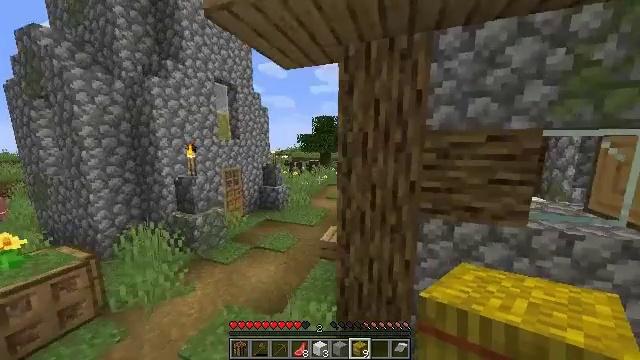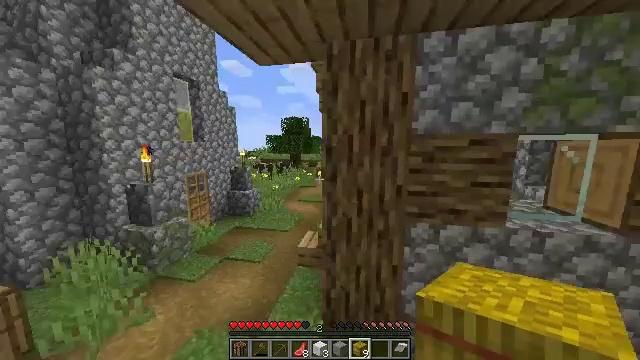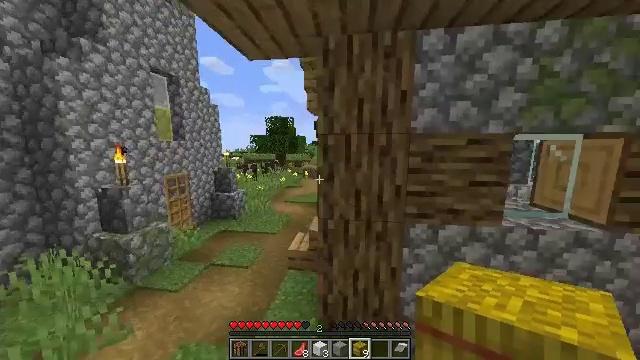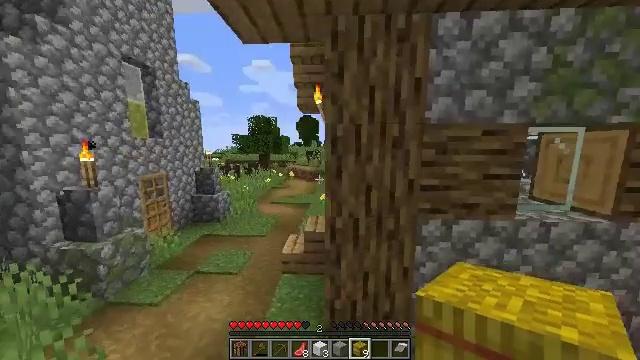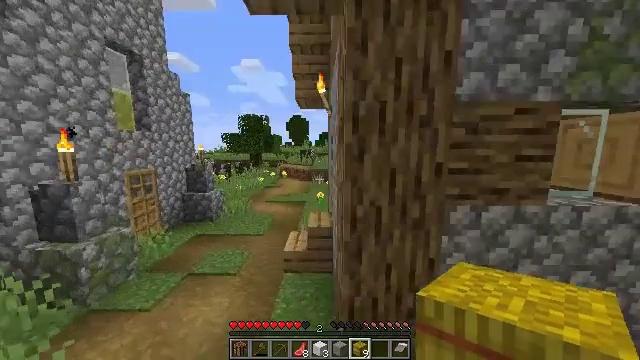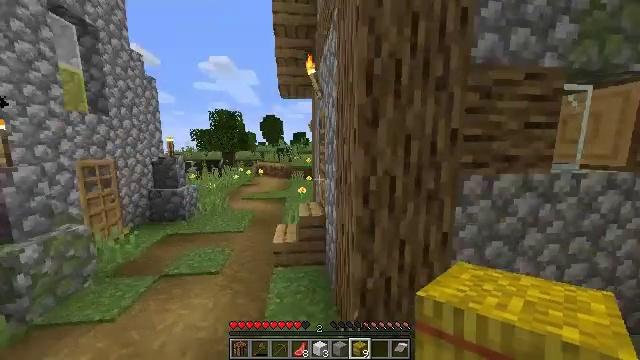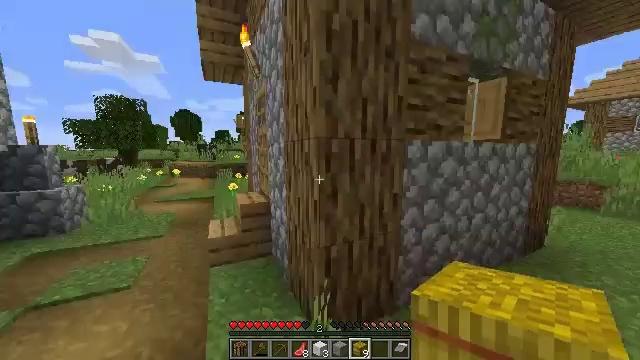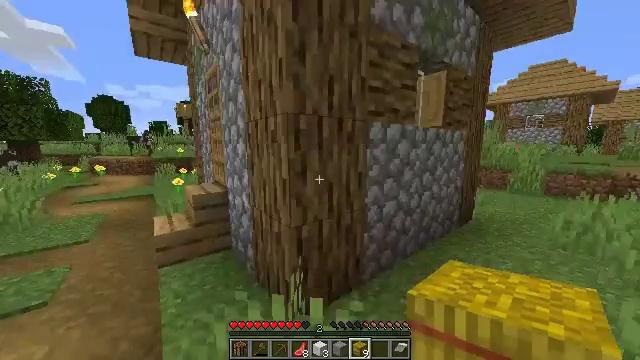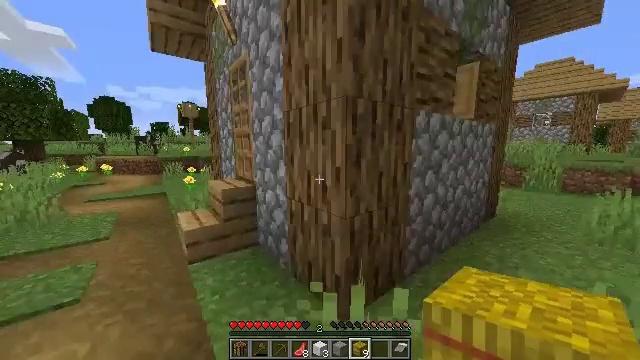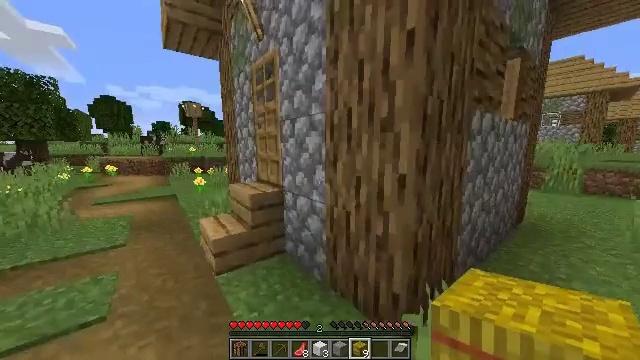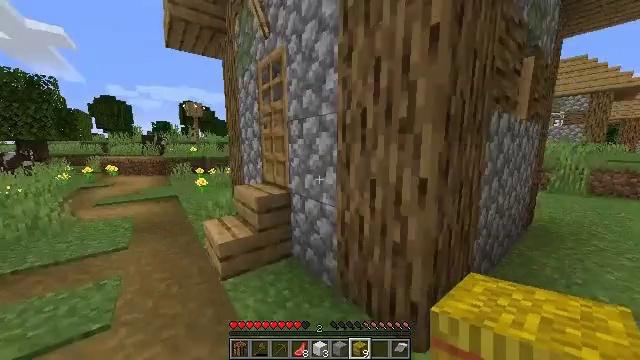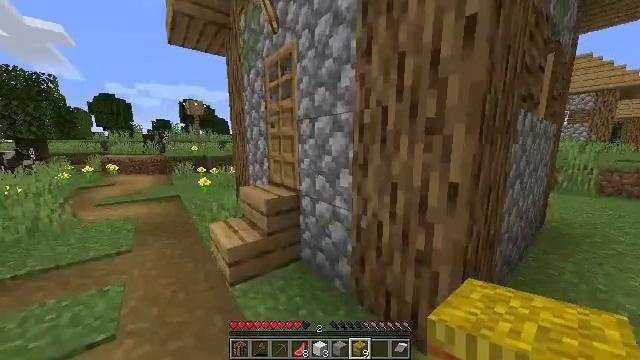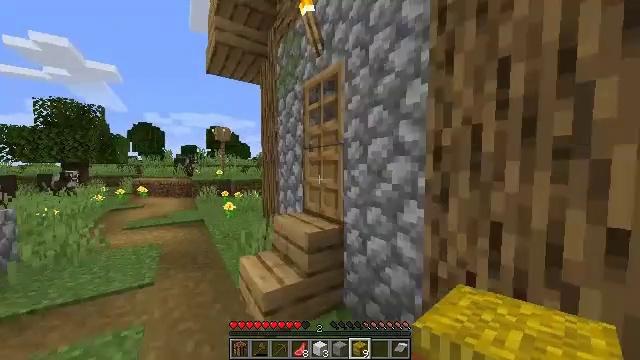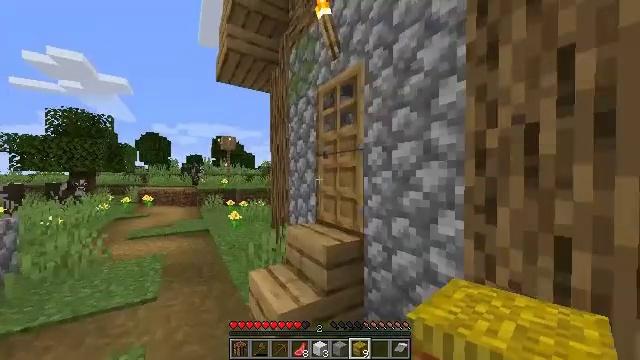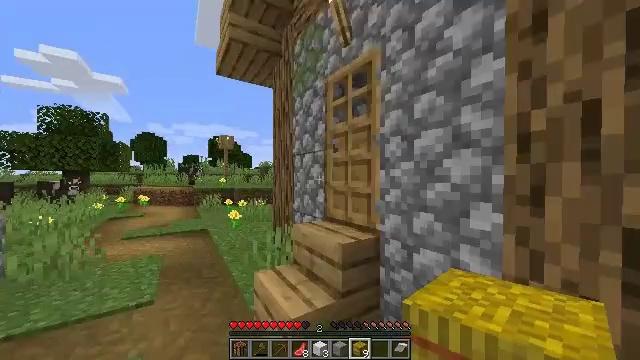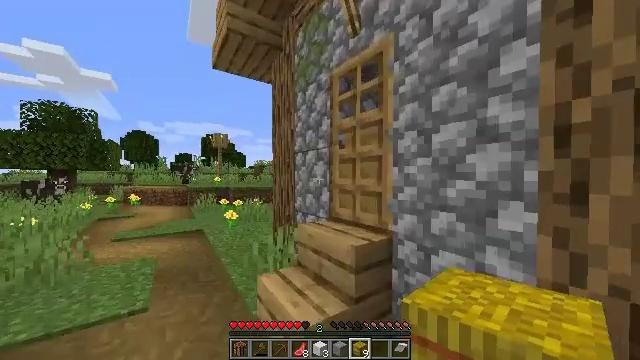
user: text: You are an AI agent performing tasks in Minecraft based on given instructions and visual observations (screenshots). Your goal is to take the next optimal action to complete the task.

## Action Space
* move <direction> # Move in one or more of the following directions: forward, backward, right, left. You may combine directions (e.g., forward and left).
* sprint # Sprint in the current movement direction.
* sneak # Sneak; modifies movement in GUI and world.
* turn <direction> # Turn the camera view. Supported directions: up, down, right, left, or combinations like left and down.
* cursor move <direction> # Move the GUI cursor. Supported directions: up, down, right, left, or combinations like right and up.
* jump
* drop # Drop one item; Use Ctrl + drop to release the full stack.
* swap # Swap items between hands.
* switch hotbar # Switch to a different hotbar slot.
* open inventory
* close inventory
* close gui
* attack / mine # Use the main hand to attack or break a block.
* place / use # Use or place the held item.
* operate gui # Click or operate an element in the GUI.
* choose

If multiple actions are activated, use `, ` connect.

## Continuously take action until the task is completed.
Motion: motion action
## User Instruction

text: Gather the blast furnace into your inventory.
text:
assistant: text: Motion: move forward and move left, turn right, jump
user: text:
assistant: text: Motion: move forward and move left, turn right, jump
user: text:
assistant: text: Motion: move forward and move left, turn right
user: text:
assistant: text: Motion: move forward and move left, turn right
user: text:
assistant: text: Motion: move forward and move left, turn right
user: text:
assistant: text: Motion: move forward and move left, turn right
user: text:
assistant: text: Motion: move forward and move left, turn right and down
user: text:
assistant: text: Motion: move forward and move left
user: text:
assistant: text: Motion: move forward and move left
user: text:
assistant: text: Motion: move forward and move left
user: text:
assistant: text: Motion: move forward and move left
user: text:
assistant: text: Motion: move forward and move left, turn left and up
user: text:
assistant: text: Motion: move forward and move left, turn up
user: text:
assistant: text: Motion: move forward and move left
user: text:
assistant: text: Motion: move forward and move left, turn right
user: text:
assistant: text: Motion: move forward and move left, turn right
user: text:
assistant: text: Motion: move forward and move left, turn right
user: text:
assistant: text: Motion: move forward and move left, turn right
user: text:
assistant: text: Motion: move forward and move left, turn right and up
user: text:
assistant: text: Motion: move forward, turn right and up
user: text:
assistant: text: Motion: no_op
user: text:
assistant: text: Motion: use / place
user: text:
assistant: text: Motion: use / place
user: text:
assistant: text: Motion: move forward, use / place
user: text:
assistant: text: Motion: move forward
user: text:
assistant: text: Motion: move forward
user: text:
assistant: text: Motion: move forward, turn right
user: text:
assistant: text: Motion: move forward, turn right and down
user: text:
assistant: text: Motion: move forward, turn right and down
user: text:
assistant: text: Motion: move forward, turn down